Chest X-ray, PA view. Patient: 51 years old, sex F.
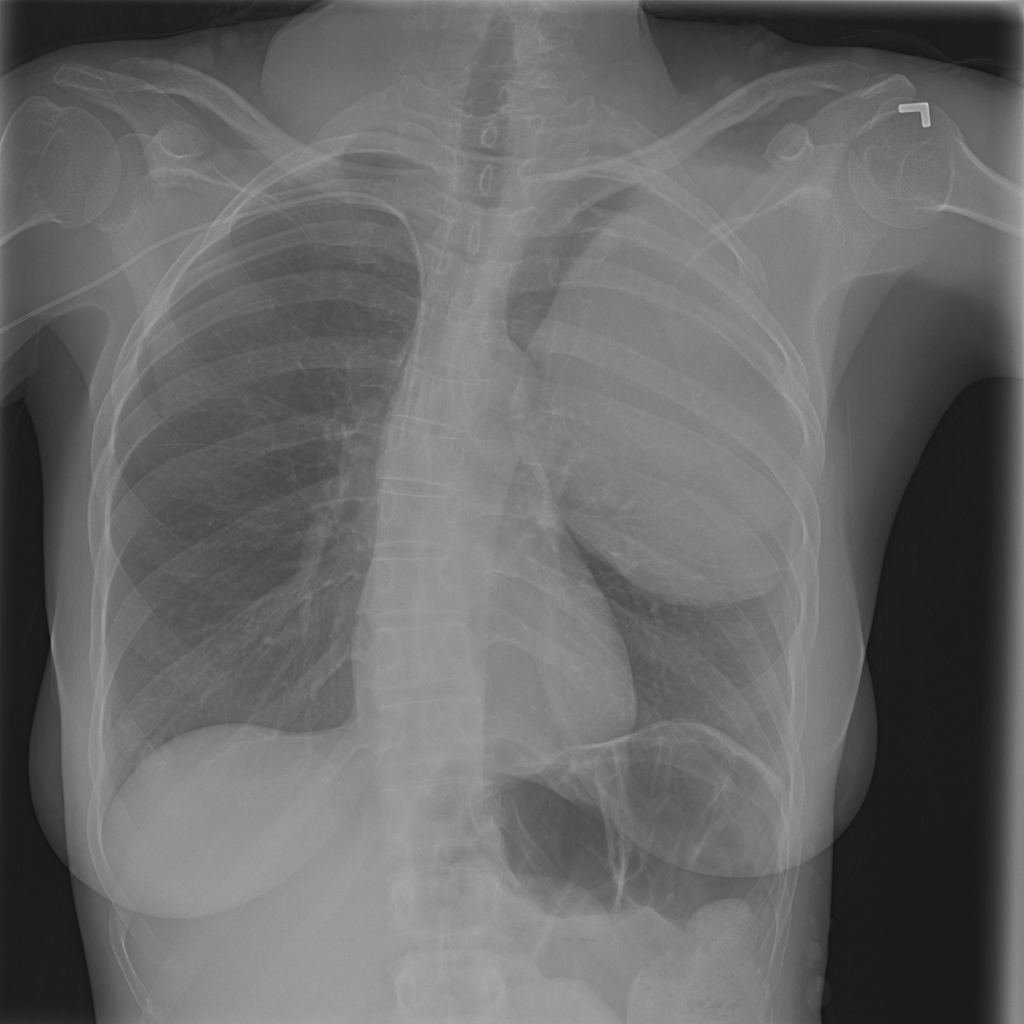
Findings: Mass